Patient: sex M, age 58
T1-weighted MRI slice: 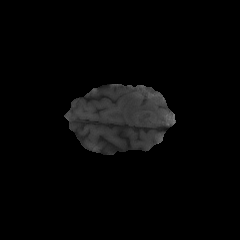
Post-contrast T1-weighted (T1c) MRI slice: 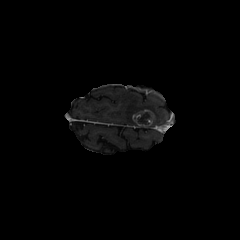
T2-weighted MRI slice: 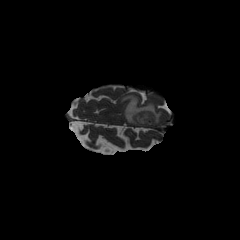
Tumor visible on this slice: yes
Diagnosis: Glioblastoma, IDH-wildtype
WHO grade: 4